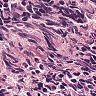
Metastatic tissue present: no